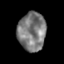
Tissue: skin
Cell type: Epithelial cells
Senescence score: 0.2199
Nuclear area (px): 1050
Mean DAPI intensity: 123.351